Interaction volume radius: 10 \u00c5
Interaction volume height: 30 \u00c5
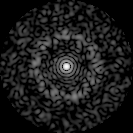
Disorder parameter: 0.832